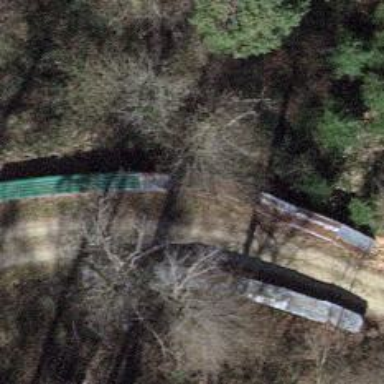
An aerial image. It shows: Track with grade2 tracktype.